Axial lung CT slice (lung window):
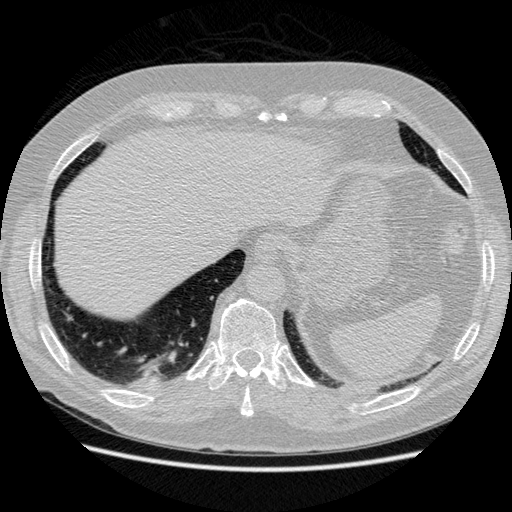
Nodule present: no